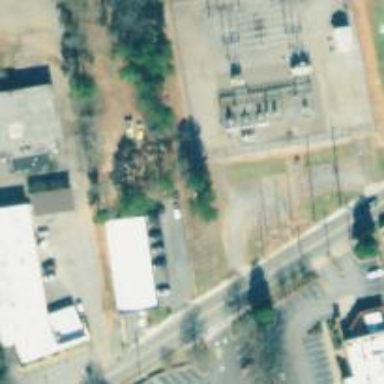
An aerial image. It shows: Distribution power substation secured by fence.